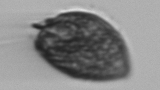
Label: Prorocentrum_micans